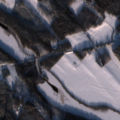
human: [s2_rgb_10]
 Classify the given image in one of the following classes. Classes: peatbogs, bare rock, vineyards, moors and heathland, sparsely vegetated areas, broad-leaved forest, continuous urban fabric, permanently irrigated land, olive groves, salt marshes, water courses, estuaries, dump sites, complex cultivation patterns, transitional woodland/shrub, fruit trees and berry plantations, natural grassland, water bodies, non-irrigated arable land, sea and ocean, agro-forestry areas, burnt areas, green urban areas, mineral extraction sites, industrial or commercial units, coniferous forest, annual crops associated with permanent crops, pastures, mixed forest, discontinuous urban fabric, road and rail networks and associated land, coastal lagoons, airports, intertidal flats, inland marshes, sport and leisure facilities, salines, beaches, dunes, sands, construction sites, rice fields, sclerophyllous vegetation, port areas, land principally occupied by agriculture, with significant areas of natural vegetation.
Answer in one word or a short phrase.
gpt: non-irrigated arable land, coniferous forest, mixed forest, transitional woodland/shrub